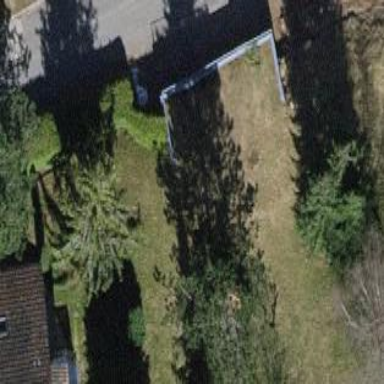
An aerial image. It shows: Flat-roofed garage.